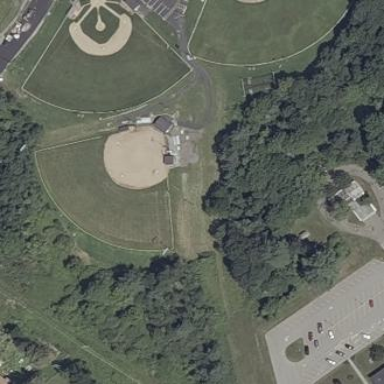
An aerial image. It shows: Baseball pitch for leisure land activities.